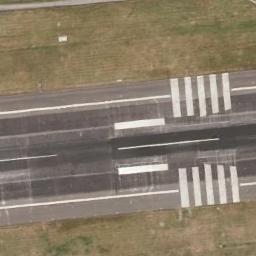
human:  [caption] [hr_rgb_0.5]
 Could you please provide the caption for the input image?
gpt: There is a green lawn next to the runway, With white dashes of varying thickness on the runway .

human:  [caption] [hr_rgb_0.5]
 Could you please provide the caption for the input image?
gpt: The grass is on either side of the runway .

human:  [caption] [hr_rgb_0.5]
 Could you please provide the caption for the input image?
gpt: The runway with some markings goes through the lawn .

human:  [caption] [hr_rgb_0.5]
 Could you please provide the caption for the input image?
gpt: The runway is on the bare land .

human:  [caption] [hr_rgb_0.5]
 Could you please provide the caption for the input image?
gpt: There are green lawns beside the runway .